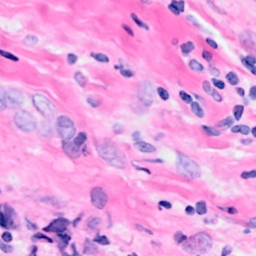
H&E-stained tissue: Breast